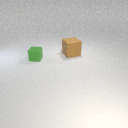
small green rubber cube in front of large brown rubber cube